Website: home-depot
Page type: customer-info-address
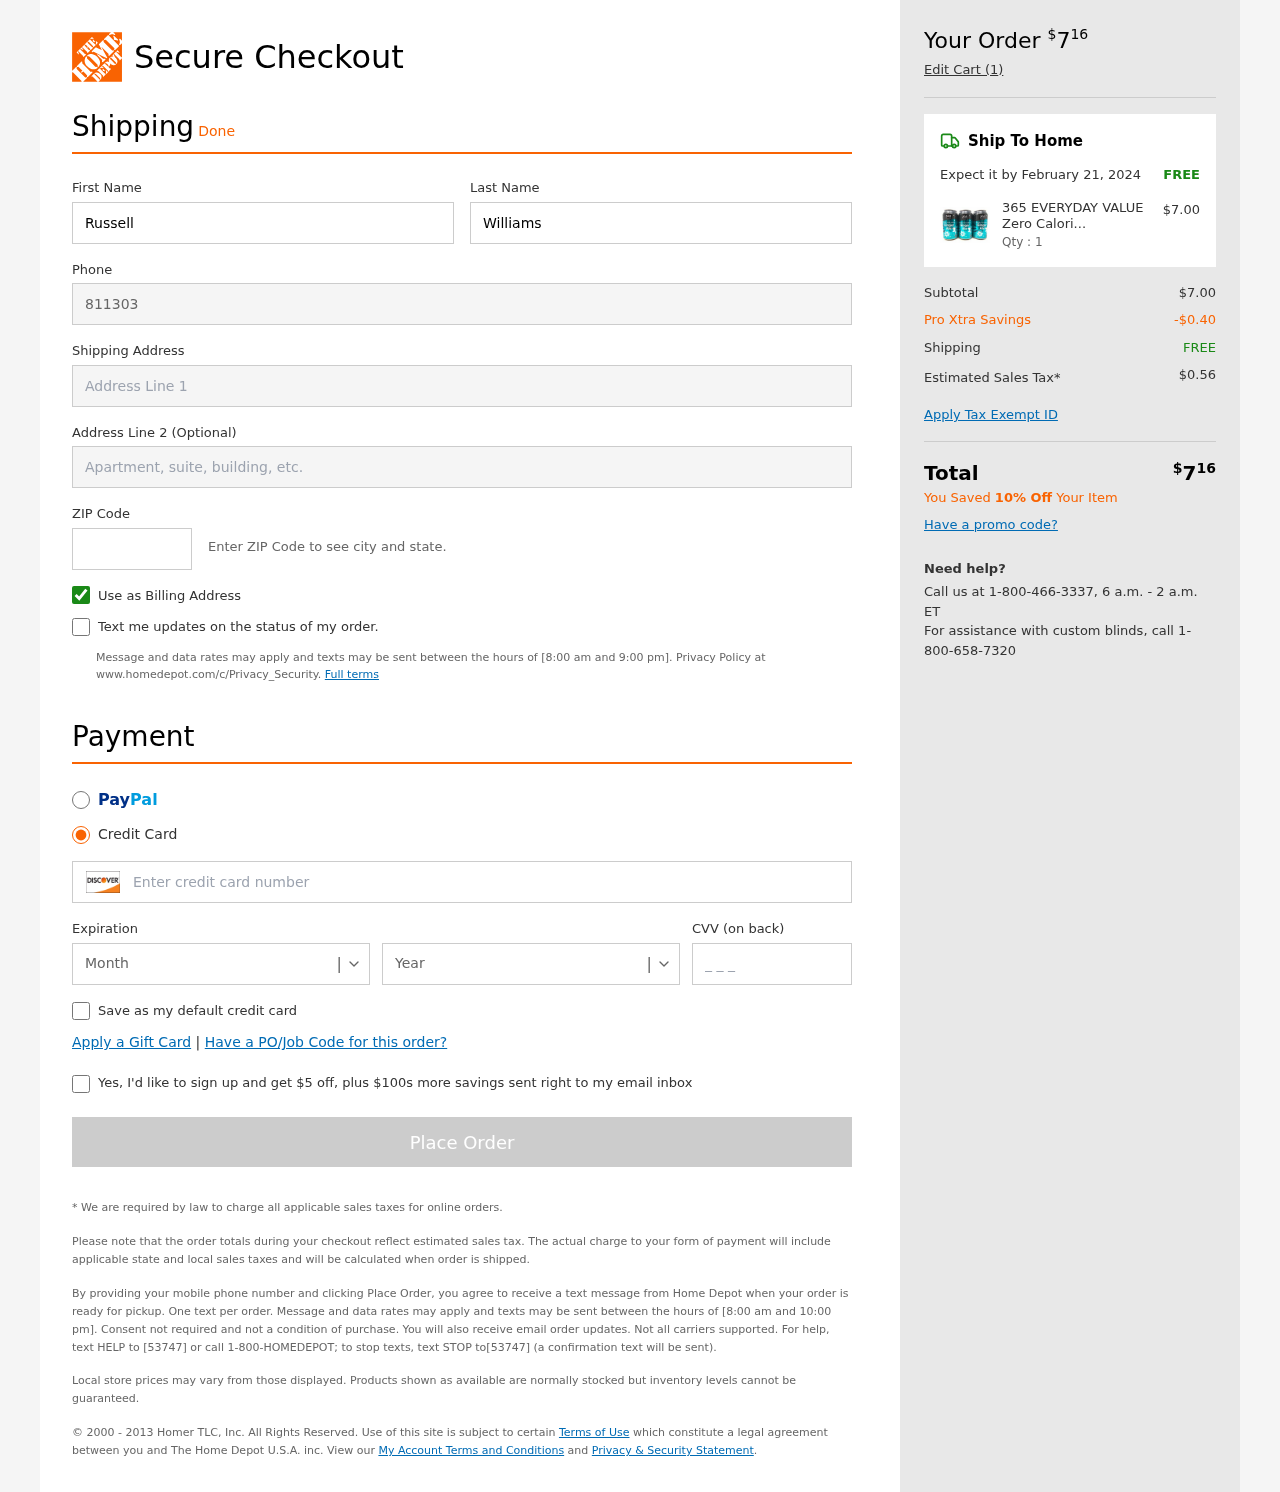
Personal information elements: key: PII_CARD_CVV
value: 980
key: PII_CARD_EXPIRY_MONTH
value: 02
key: PII_CARD_EXPIRY_YEAR
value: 26
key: PII_CARD_NUMBER
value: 6555 0690 6620 4380
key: PII_FIRSTNAME
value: Russell
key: PII_LASTNAME
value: Williams
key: PII_PHONE
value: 8113032318
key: PII_POSTCODE
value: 24881
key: PII_STREET
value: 9593 Jessica Union Apt. 098
Product elements: key: PRODUCT1_NAME
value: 365 EVERYDAY VALUE Zero Calorie Ginger Ale 6 Pack, 72 FZ
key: PRODUCT1_PRICE
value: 7
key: PRODUCT1_QUANTITY
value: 1
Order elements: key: ORDER_TOTAL
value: $716
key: ORDER_NUM_ITEMS
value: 1
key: ORDER_DELIVERY_DATE
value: February 21, 2024
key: ORDER_SHIPPING_COST
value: FREE
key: ORDER_SUBTOTAL
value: $7.00
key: ORDER_DISCOUNT
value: -$0.40
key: ORDER_SHIPPING_COST2
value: FREE
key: ORDER_TAX
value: $0.56
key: ORDER_TOTAL2
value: $716
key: ORDER_SAVINGS_MESSAGE
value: You Saved 10% Off Your Item